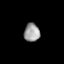
Tissue: lung
Cell type: Endothelial cells
Senescence score: 0.5431
Nuclear area (px): 281
Mean DAPI intensity: 156.715